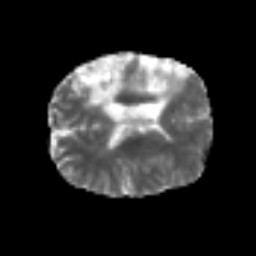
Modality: MD
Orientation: axial
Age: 49
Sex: male
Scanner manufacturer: siemens
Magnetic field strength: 3 T
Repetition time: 6.1 s
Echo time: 0.101 s